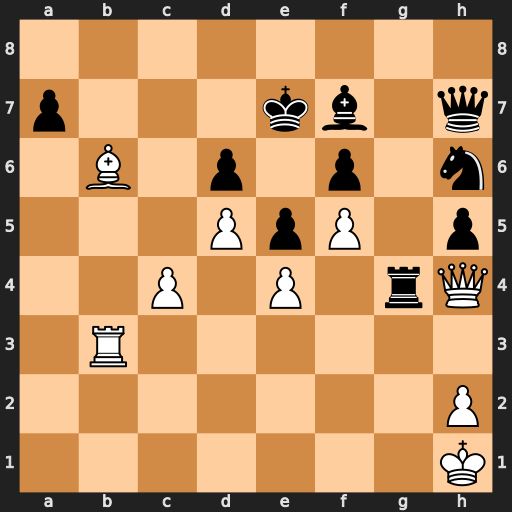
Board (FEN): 8/p3kb1q/1B1p1p1n/3PpP1p/2P1P1rQ/1R6/7P/7K
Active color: w
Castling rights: -
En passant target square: -
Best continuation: Bd8+ Ke8 Qxf6 Ng8 Qxd6 Qh6 Qxe5+